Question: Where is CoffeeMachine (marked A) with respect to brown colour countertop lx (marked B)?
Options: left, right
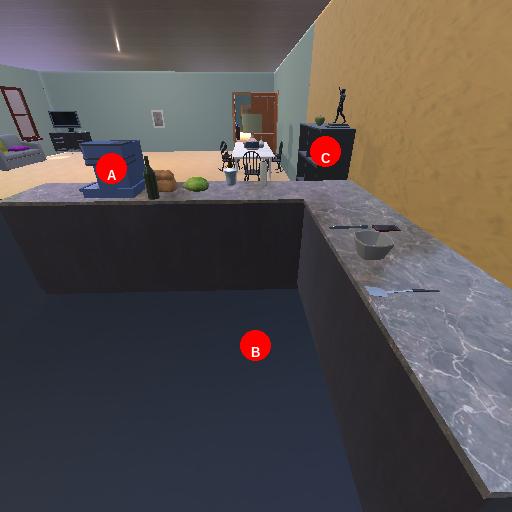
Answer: left